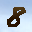
Label: 8